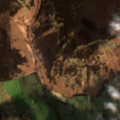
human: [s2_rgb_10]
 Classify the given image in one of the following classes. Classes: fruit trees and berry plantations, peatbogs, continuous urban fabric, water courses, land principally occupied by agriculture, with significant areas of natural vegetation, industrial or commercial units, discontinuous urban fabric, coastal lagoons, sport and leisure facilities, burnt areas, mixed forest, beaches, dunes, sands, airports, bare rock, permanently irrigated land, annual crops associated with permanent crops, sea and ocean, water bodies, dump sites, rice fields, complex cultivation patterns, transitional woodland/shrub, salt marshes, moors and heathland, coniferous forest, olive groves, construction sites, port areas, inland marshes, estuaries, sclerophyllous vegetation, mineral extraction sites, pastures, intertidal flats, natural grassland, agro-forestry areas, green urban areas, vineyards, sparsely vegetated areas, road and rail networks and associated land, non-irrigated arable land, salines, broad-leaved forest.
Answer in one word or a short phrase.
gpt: pastures, land principally occupied by agriculture, with significant areas of natural vegetation, moors and heathland